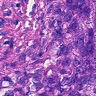
Metastatic tissue present: yes